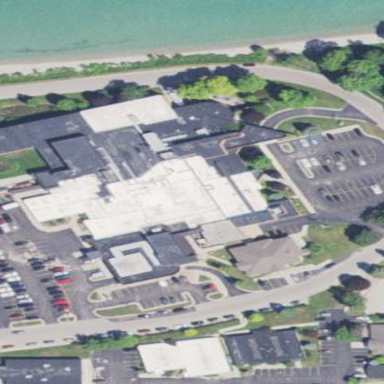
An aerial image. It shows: Hospital providing healthcare services.